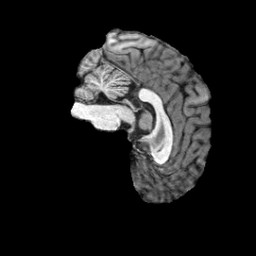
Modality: T1w
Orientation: sagittal
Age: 20
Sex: female
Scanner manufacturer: siemens
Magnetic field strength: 3 T
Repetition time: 2.5 s
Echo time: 0.00222 s